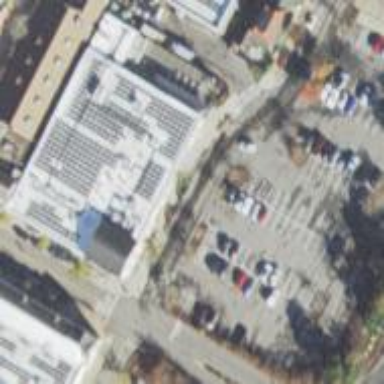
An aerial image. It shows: Parking space.